Field crop: tomato
Growth stage: 2
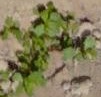
Species: portulaca